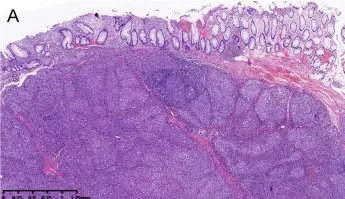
(A) Low-power view showing a submucosal tumor with relatively clear boundaries (hematoxylin and eosin, H&E, 2x magnification).
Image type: pathology (h&e)